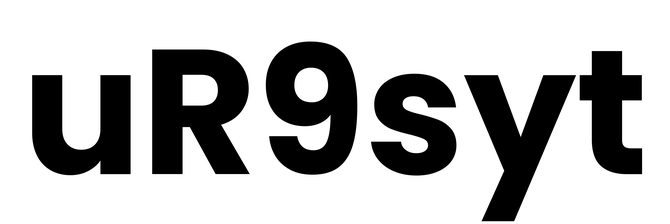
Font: Poppins-Bold